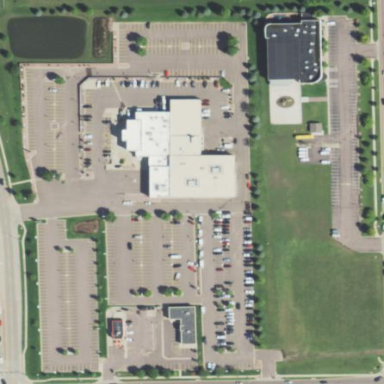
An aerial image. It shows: Retail area.